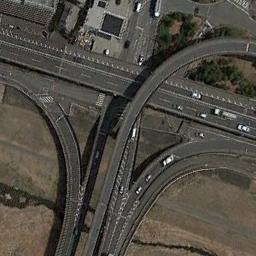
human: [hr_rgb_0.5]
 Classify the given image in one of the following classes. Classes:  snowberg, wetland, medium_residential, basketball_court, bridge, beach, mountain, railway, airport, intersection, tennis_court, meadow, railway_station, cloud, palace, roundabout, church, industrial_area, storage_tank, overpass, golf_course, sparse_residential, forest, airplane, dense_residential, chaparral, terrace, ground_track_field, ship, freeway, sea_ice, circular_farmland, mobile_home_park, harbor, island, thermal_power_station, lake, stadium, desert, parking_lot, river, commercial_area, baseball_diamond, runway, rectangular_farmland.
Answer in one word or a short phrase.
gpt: overpass